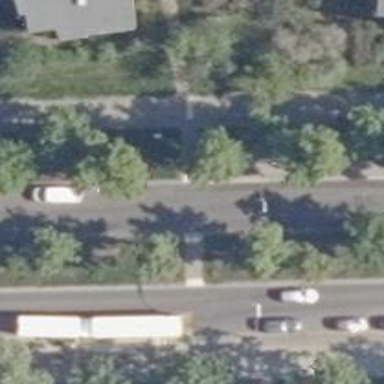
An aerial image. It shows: Public transport stop position.